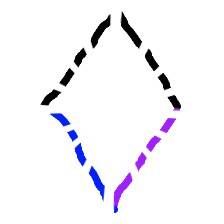
Shape: rhombus